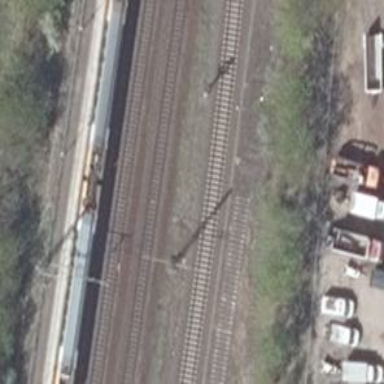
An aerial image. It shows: Abandoned railway.